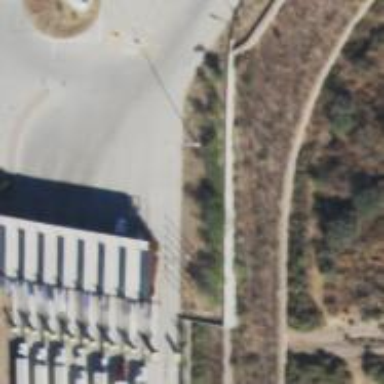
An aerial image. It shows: Border control barrier.